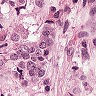
Metastatic tissue present: yes